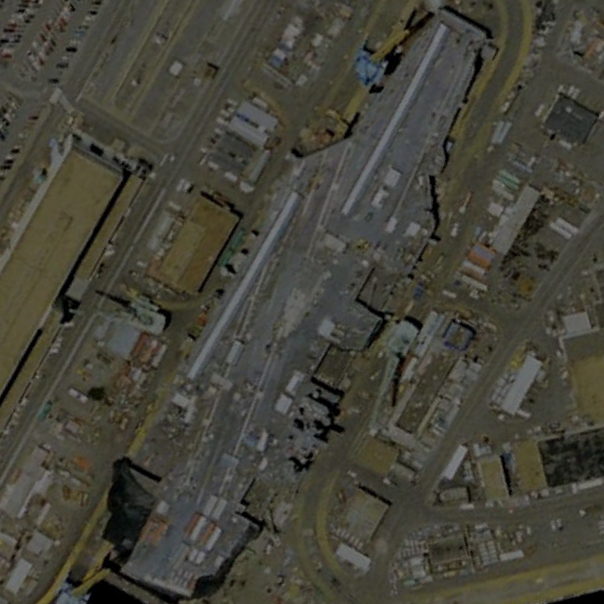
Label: aircraft_carrier